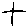
Label: line